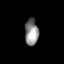
Tissue: skin
Cell type: Myeloid cells
Senescence score: 0.7822
Nuclear area (px): 347
Mean DAPI intensity: 141.813